Chest X-ray. View position: PA
Patient age: 55
Patient sex: M
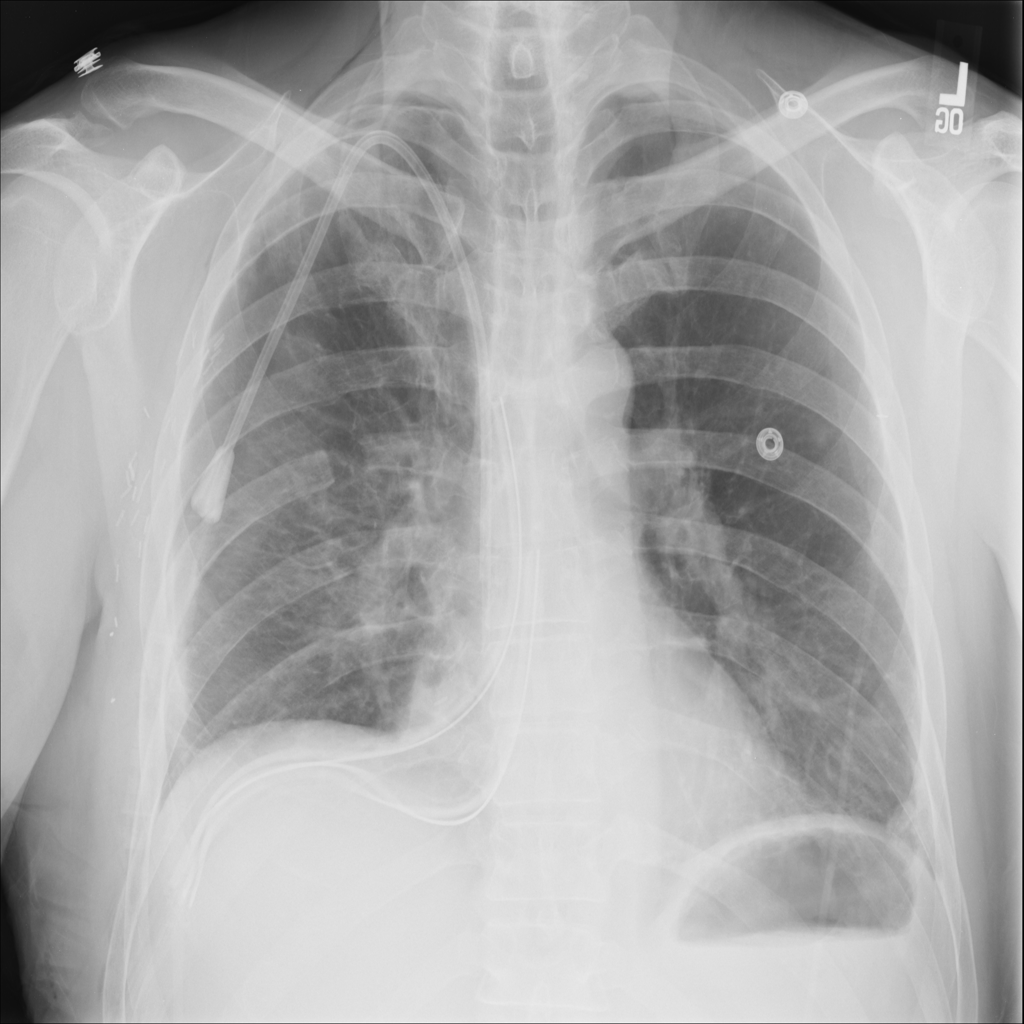
Finding: Pneumothorax